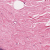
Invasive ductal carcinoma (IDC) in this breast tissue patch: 0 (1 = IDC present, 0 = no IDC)